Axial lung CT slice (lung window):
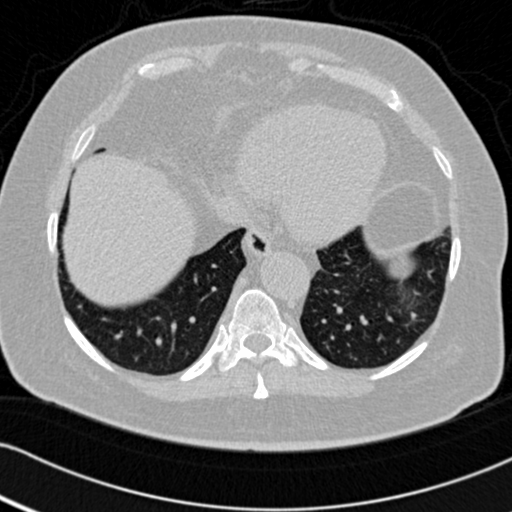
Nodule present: no